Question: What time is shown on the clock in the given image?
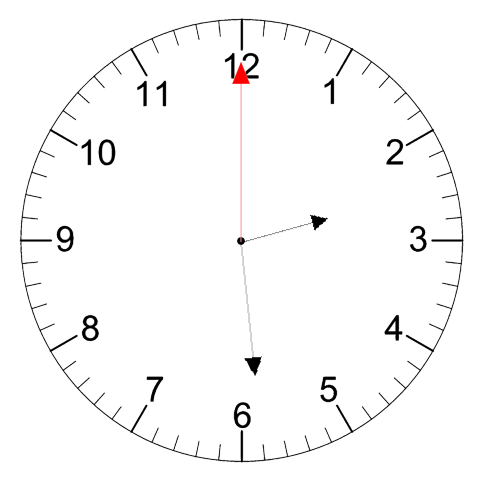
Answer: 02:29:00